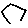
Label: hexagon